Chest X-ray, PA view. Patient: 52 years old, sex F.
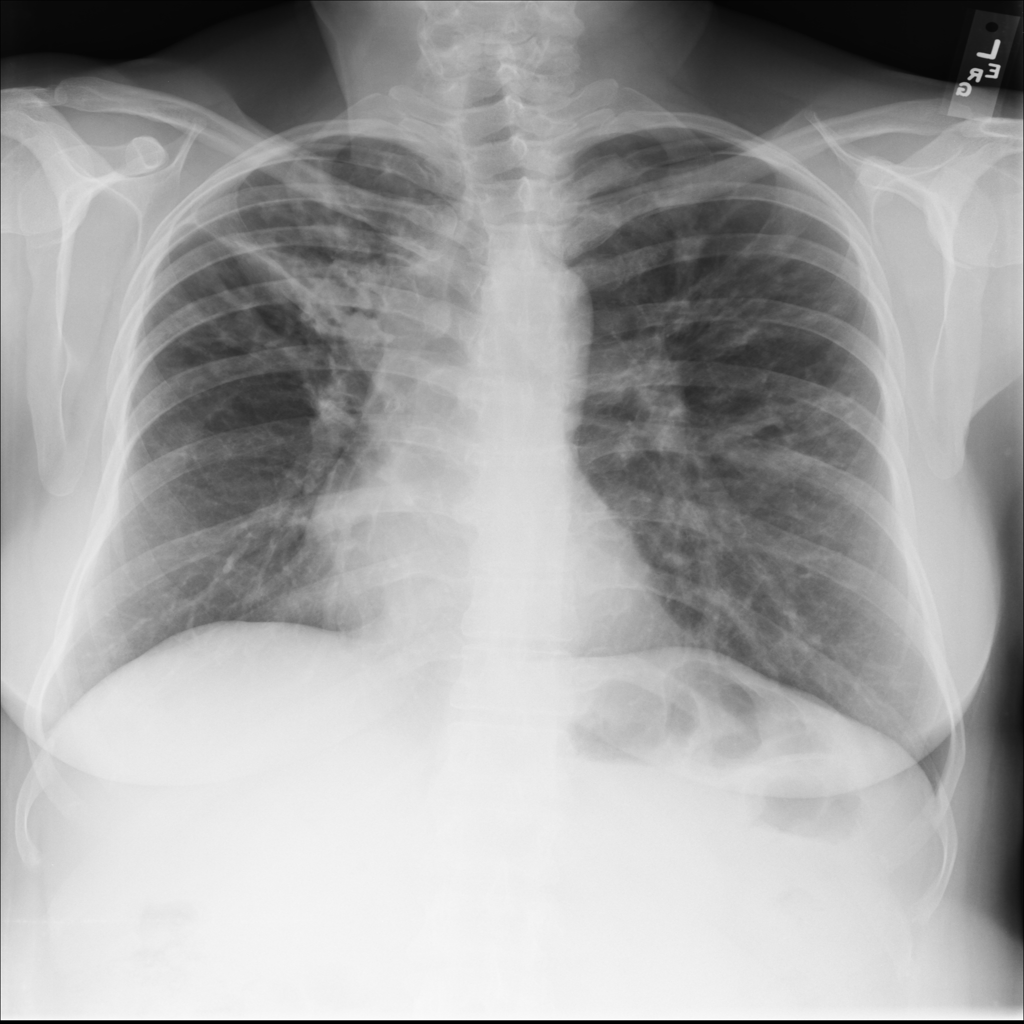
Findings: No Finding